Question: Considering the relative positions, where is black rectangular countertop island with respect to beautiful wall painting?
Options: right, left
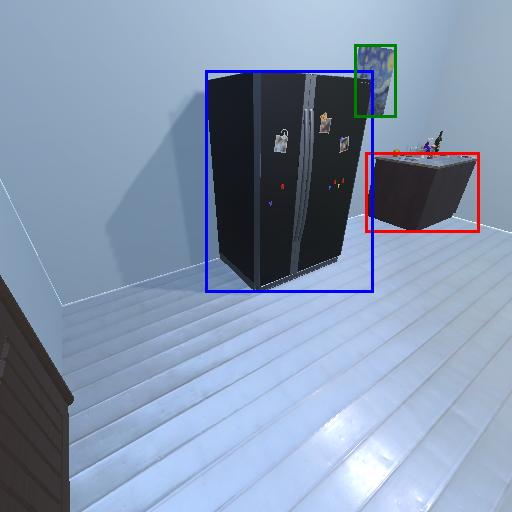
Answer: right